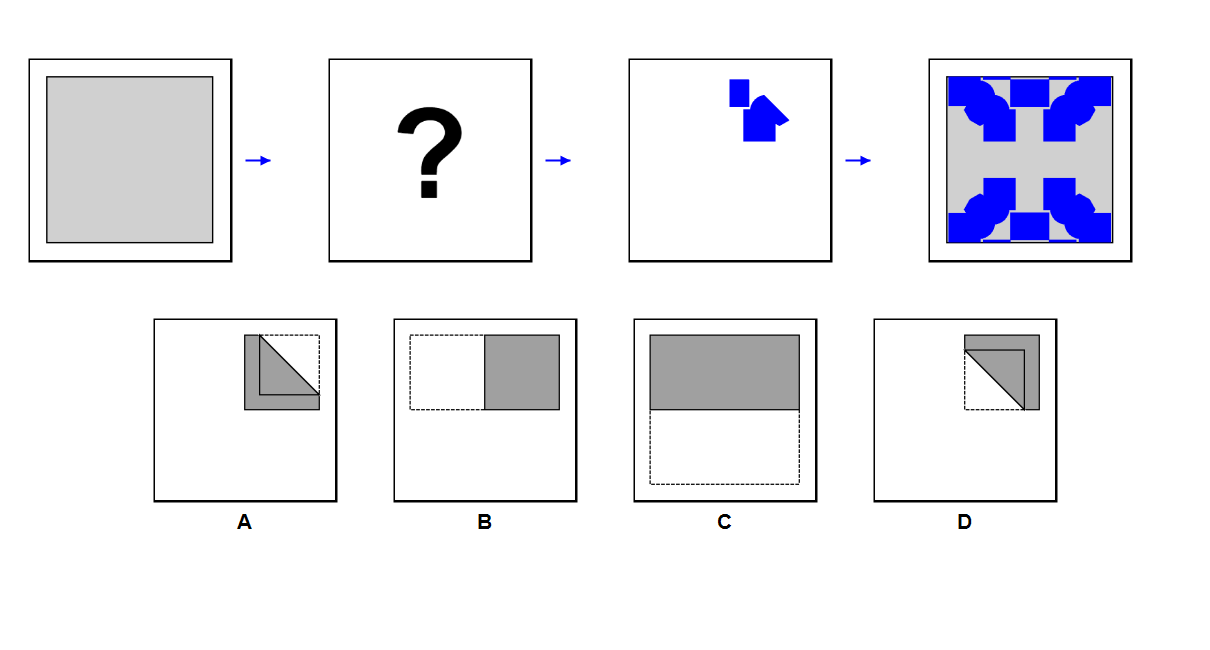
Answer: D